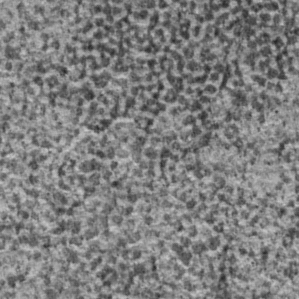
Label: frost